Question: 'Text()' composable draws text with some transparency on surfaces with primary color:
'''
val Purple500 = Color(0xFF6200EE)
private val LightColorPalette = lightColors(
primary = Purple500,
primaryVariant = Purple700,
secondary = Teal200
)
ColorsTestTheme {
// A surface container using the 'background' color from the theme
Surface(color = MaterialTheme.colors.primary) {
Column {
Text("Android", fontSize = 55.sp)
Text("Android", color = Color.White, fontSize = 55.sp)
}
}
}
'''

Can I make text 100% opaque for 'Text()' composables with some API?
Usually I get design mockups with opaque text :)
I realize that I can implement my own composable like 'OpaqueText(<params>, @Composable () -> Unit)'
and use it to draw opaque text :). I'm just wondering if there is a way to configure something in compose in order to achieve the same result with built-in 'Text()' composable.
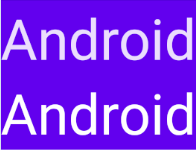
Answer: I believe it's a bug. I think 'LocalContentAlpha' should be updated depending on current background according to <URL>. Currently it's only being set in 'MaterialTheme' according to this:
> Dark text on light backgrounds (shown here as #000000 on #FFFFFF) applies the following opacity levels: High-emphasis text has an opacity of 87%
As a tmp fix, to override this behaviour you can provide a 'LocalContentAlpha' value with 'CompositionLocalProvider' for part of your application, or you can embed it in your theme:
'''
@Composable
fun ColorsTestTheme(
darkTheme: Boolean = isSystemInDarkTheme(),
content: @Composable () -> Unit
) {
val colors = if (darkTheme) {
DarkThemeColors
} else {
LightThemeColors
}
MaterialTheme(
colors = colors,
typography = typography,
shapes = shapes,
) {
CompositionLocalProvider(
LocalContentAlpha provides 1f,
content = content
)
}
}
'''